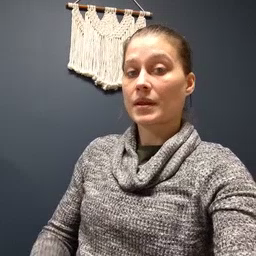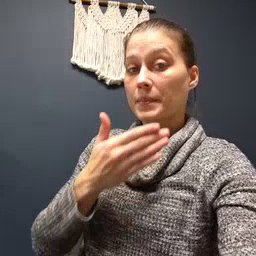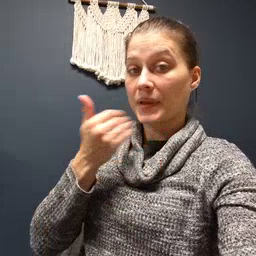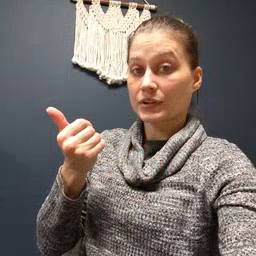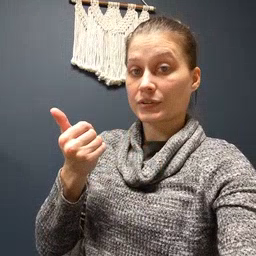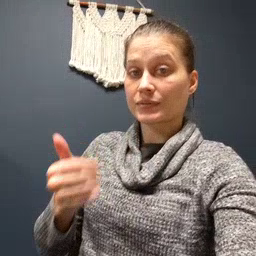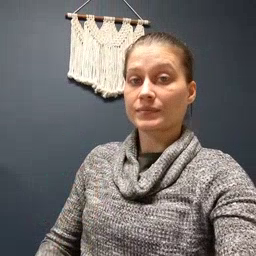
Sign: better